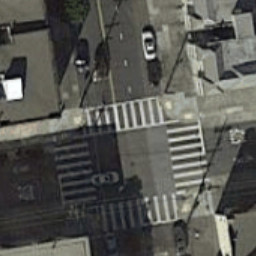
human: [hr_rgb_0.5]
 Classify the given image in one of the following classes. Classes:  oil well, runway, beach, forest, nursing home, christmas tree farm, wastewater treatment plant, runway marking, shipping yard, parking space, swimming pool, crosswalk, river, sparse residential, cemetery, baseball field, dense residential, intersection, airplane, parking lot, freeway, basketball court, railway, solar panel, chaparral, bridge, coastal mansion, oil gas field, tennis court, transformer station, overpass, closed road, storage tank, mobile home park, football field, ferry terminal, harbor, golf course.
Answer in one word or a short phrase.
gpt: crosswalk